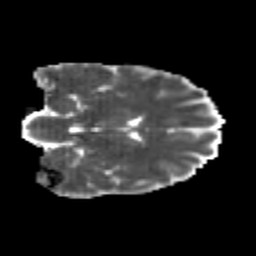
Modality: MD
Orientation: coronal
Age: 24
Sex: female
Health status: healthy
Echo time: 0.074 s